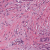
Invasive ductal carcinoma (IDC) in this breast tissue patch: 0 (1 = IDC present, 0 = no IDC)